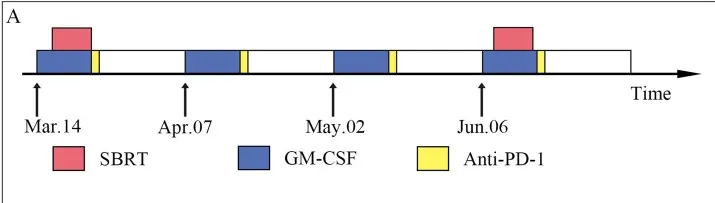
(A) The patient's treatment schedule for 4 cycles. Subcutaneous injection of GM-CSF 200 mg was used on days 1-7. Immunotherapy with tislelizumab 200 mg on day 8. For the first and fourth time, SBRT was performed simultaneously with GM-CSF.
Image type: chart (chart)